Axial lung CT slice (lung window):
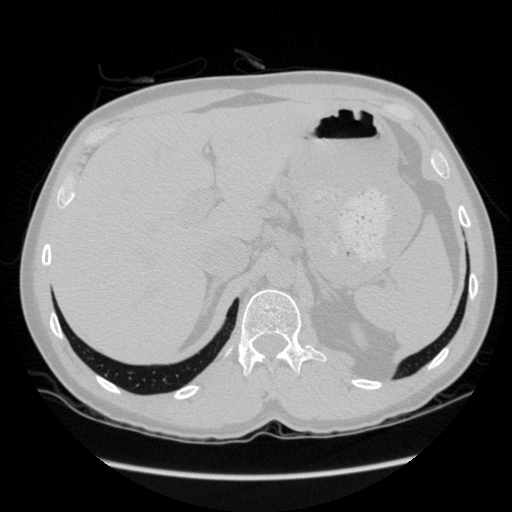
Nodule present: no